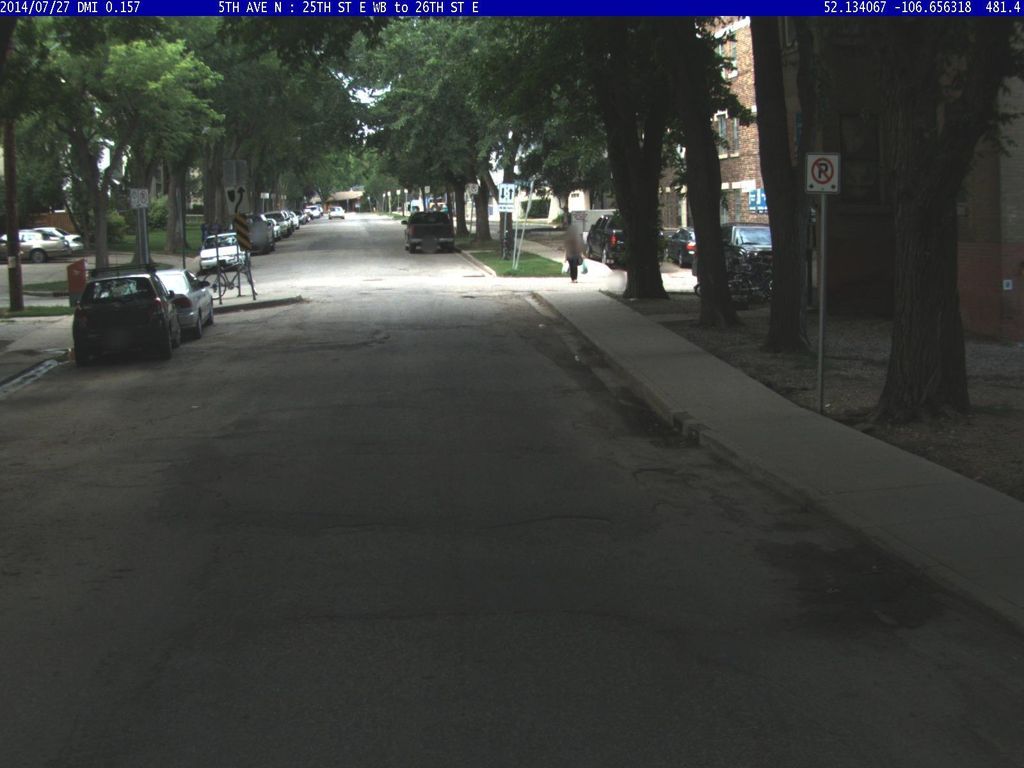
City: saskatoon